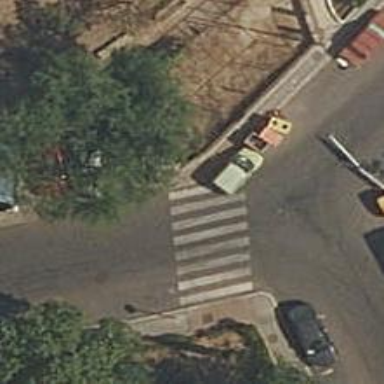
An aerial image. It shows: Sidewalk along the footway.